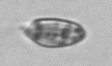
Label: Katodinium_or_Torodinium